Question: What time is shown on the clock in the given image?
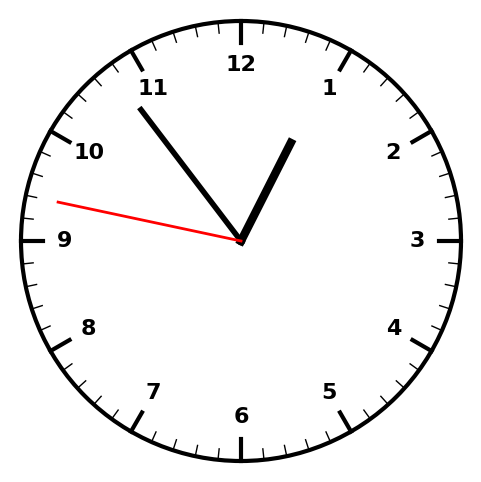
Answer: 12:53:47